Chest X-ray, PA view. Patient: 29 years old, sex F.
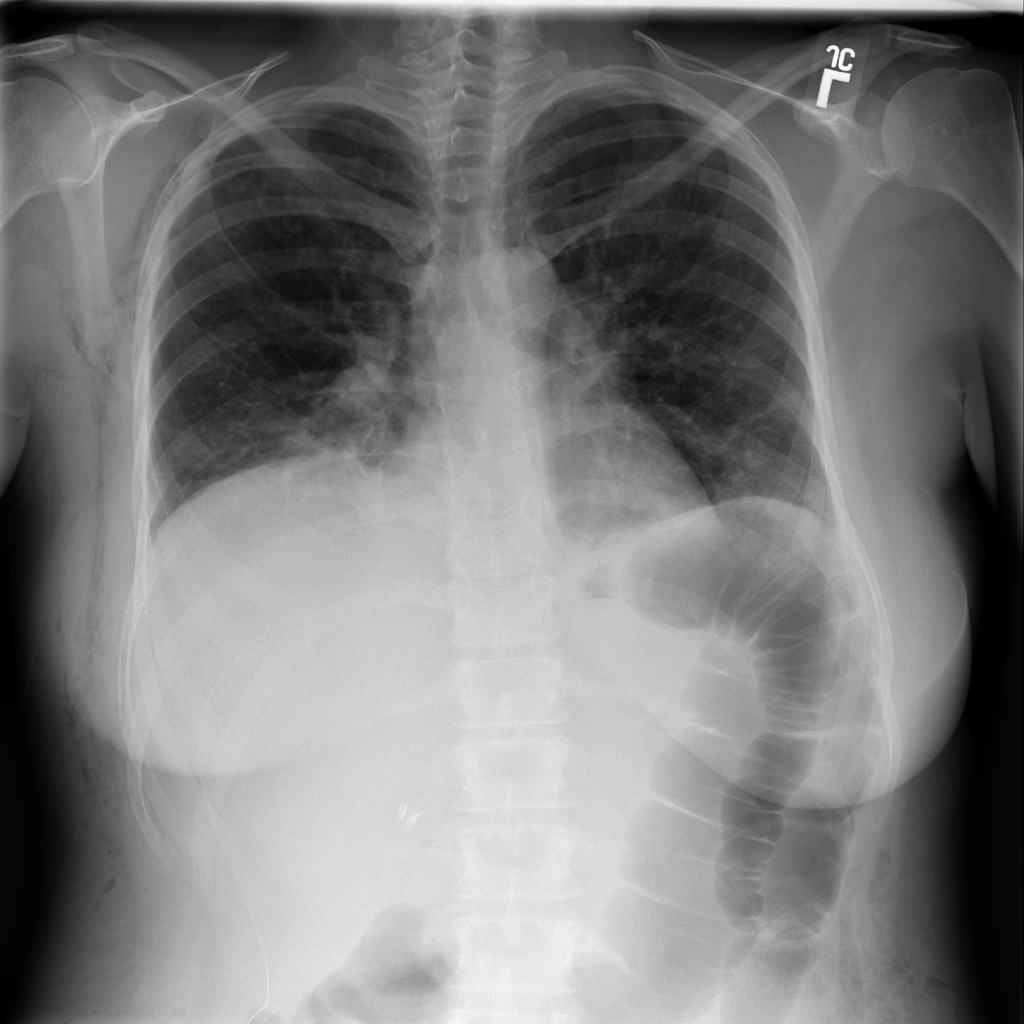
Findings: Atelectasis, Consolidation